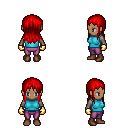
a pixel art fantasy rpg character, female body template, human, dark skin, teal sleeveless shirt, magenta pants, red unkempt hairstyle, gold gloves, brown shoes, four views (front, back, left, right), 2x2 character sprite sheet, small pixel art, hard edges, no anti-aliasing